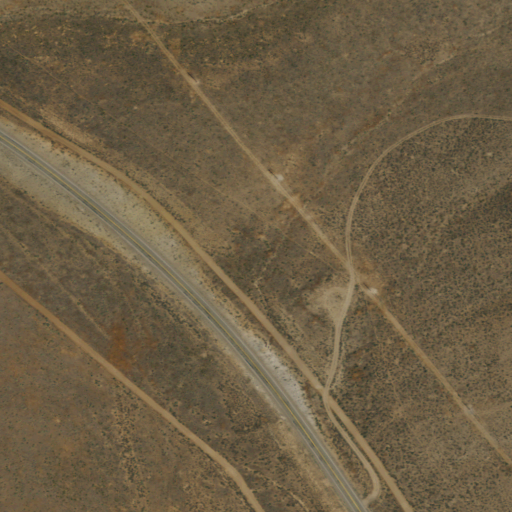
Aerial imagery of gap in Nevada named Denio Summit containing shrub, grassland, low intensity development, and open development